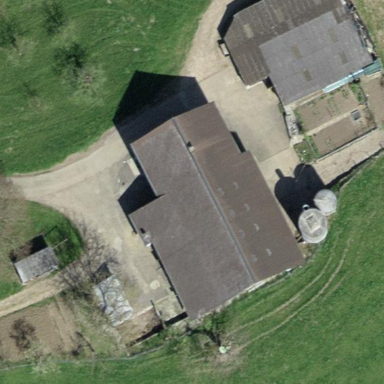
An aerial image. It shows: Farmyard area.